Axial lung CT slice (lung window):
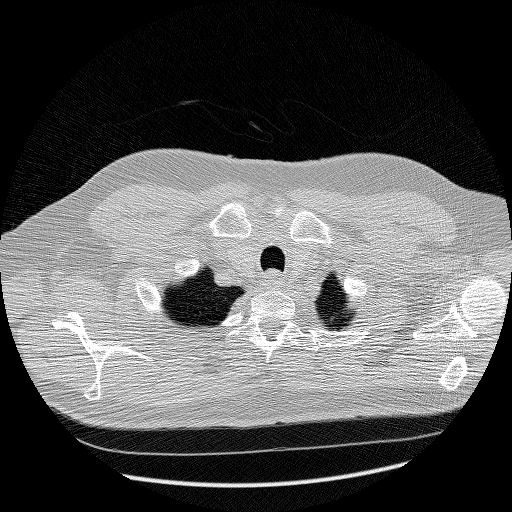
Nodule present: no